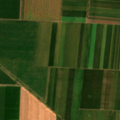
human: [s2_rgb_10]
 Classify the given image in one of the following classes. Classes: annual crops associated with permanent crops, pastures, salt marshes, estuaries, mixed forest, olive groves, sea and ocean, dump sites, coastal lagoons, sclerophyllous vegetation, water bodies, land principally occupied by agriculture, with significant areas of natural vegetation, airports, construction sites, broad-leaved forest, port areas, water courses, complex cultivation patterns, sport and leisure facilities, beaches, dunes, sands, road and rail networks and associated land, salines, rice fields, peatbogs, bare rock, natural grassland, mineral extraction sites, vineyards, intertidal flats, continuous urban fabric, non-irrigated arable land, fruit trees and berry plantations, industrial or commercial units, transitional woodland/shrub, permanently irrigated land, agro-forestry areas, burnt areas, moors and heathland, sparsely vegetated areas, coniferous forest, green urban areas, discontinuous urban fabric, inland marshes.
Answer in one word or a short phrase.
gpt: non-irrigated arable land